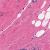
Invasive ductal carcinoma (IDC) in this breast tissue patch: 0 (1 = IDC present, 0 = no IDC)